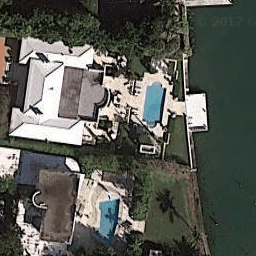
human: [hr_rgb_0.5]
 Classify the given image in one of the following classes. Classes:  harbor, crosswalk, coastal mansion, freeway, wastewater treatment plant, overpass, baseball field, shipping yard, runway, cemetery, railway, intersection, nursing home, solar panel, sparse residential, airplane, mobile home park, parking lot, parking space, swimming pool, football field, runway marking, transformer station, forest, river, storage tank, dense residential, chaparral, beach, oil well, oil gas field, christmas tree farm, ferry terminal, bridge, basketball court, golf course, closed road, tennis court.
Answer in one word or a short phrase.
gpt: coastal mansion